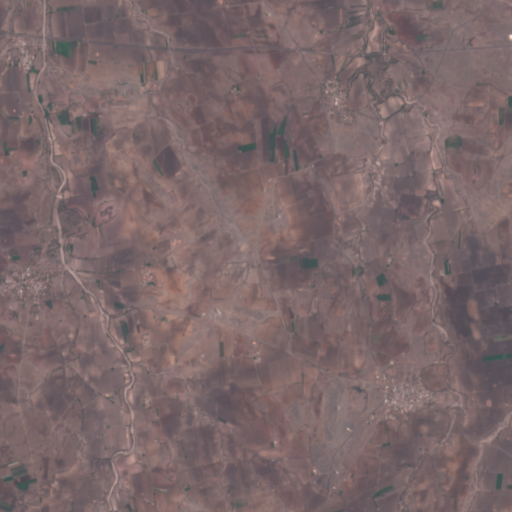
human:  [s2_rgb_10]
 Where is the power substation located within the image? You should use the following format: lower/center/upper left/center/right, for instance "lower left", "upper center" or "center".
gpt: The power substation is located in the lower right of the image.
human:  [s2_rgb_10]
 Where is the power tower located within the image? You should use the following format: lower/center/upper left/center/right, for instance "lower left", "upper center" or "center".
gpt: There is no power tower in the image.